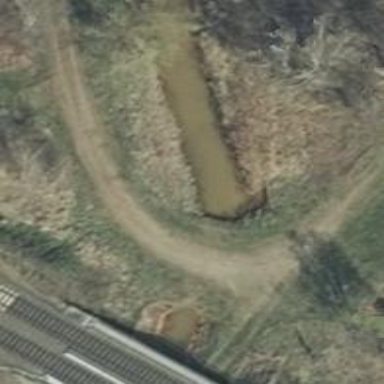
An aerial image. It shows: Culvert tunnel.